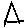
Label: triangle